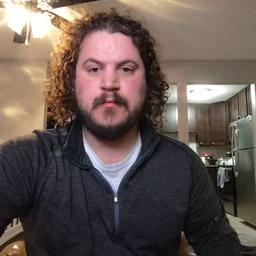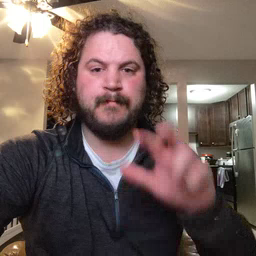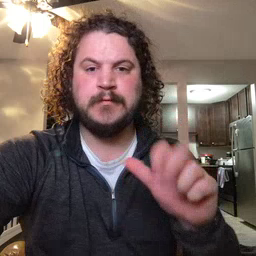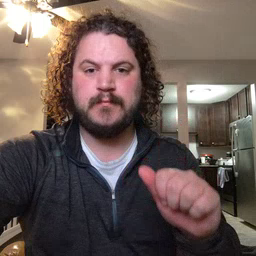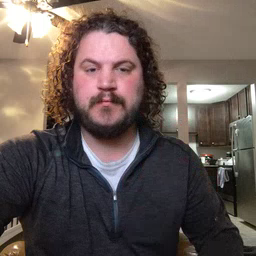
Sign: pizza